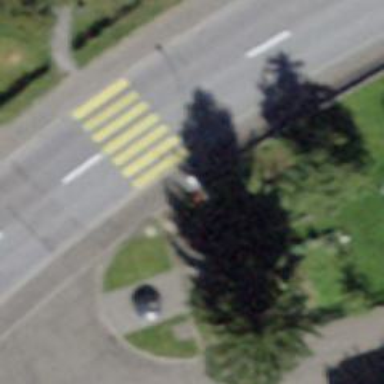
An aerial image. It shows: Marked road crossing.